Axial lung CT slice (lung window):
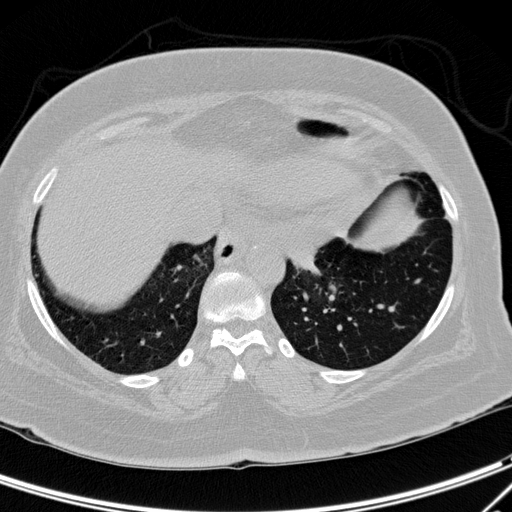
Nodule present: no